Question: From various tutorials and stack overflow questions, I see a possibility to add Service Bus in the API Permission tab of an App Registration in Azure. See image below.

However, I don't see this option in my organization's or my personal Azure tenant now. Has this been taken off by Microsoft recently? Are you able to see an option to add Service Bus?
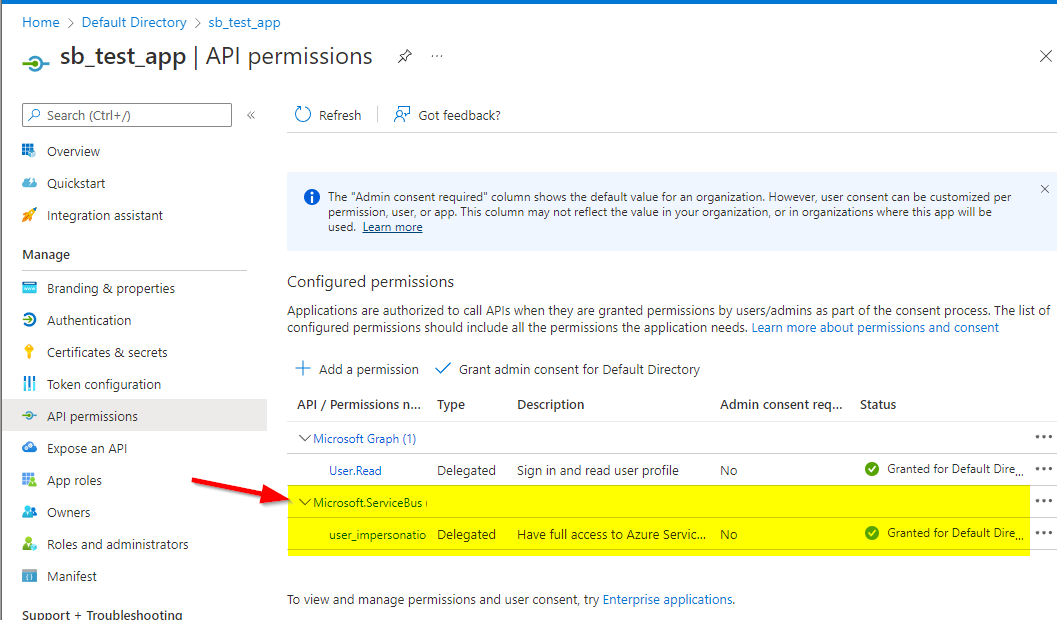
Answer: Yeah, I couldn't able to see Microsoft Service bus api permissions as below:

But check the similar functionality by giving 'azure service bus data owner' role which has the similar functionality using below process:
Firstly, go to your Resource group and then click on Access Control:

Next click on Add+:

Then type Service Bus:

Then Select your required App Registration and then click on select:

Now Click ON Access Control and check you have got your required permission On Service Bus:

Now click on it:

If you your access is denied adding role assignment, then you need to ask you admin to provide you the access.
And also check <URL>.